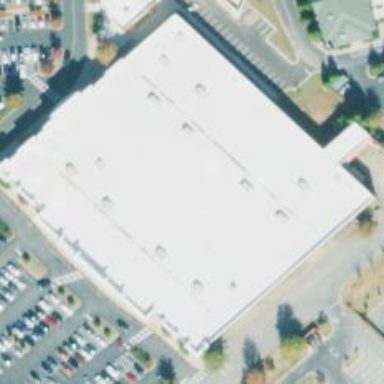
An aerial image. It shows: Department store building.